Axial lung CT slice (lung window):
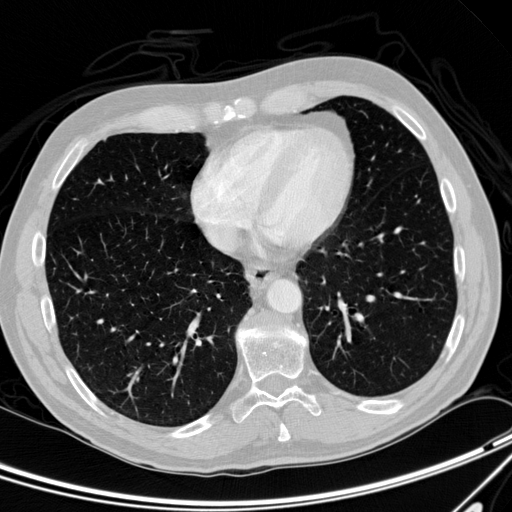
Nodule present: no